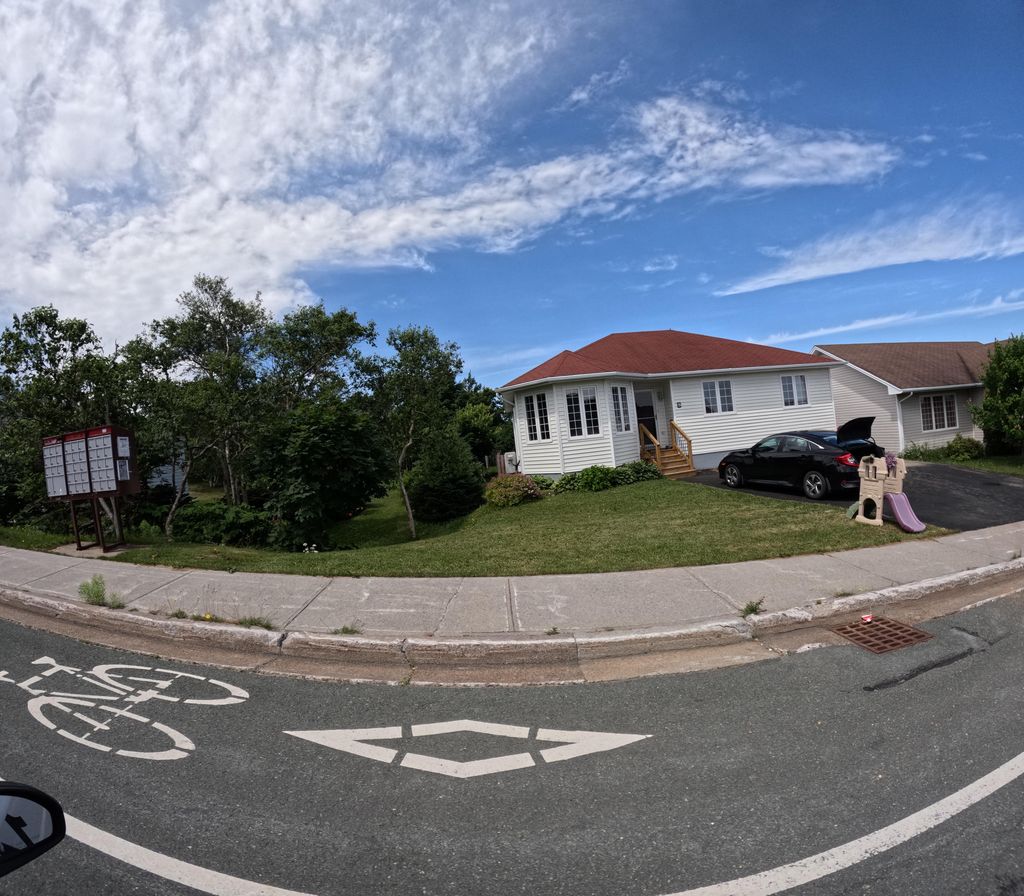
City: st_johns